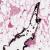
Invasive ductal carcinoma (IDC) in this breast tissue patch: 0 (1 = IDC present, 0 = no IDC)